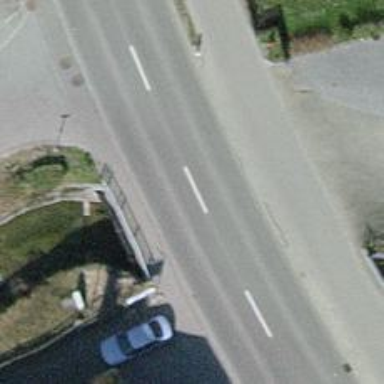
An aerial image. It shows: Secondary road with bridge.